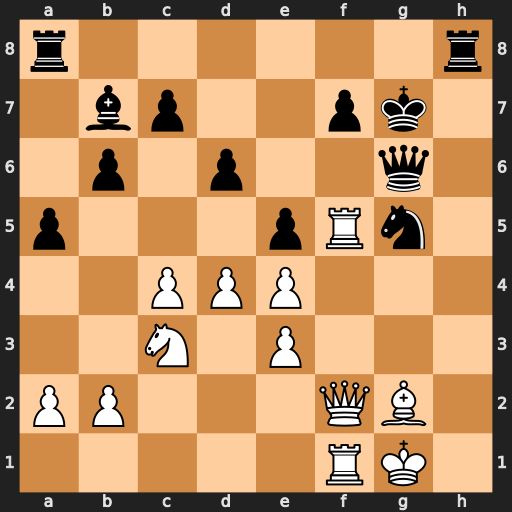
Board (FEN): r6r/1bp2pk1/1p1p2q1/p3pRn1/2PPP3/2N1P3/PP3QB1/5RK1
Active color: w
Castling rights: -
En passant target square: -
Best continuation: Rxg5 Qxg5 Qxf7+